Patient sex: M
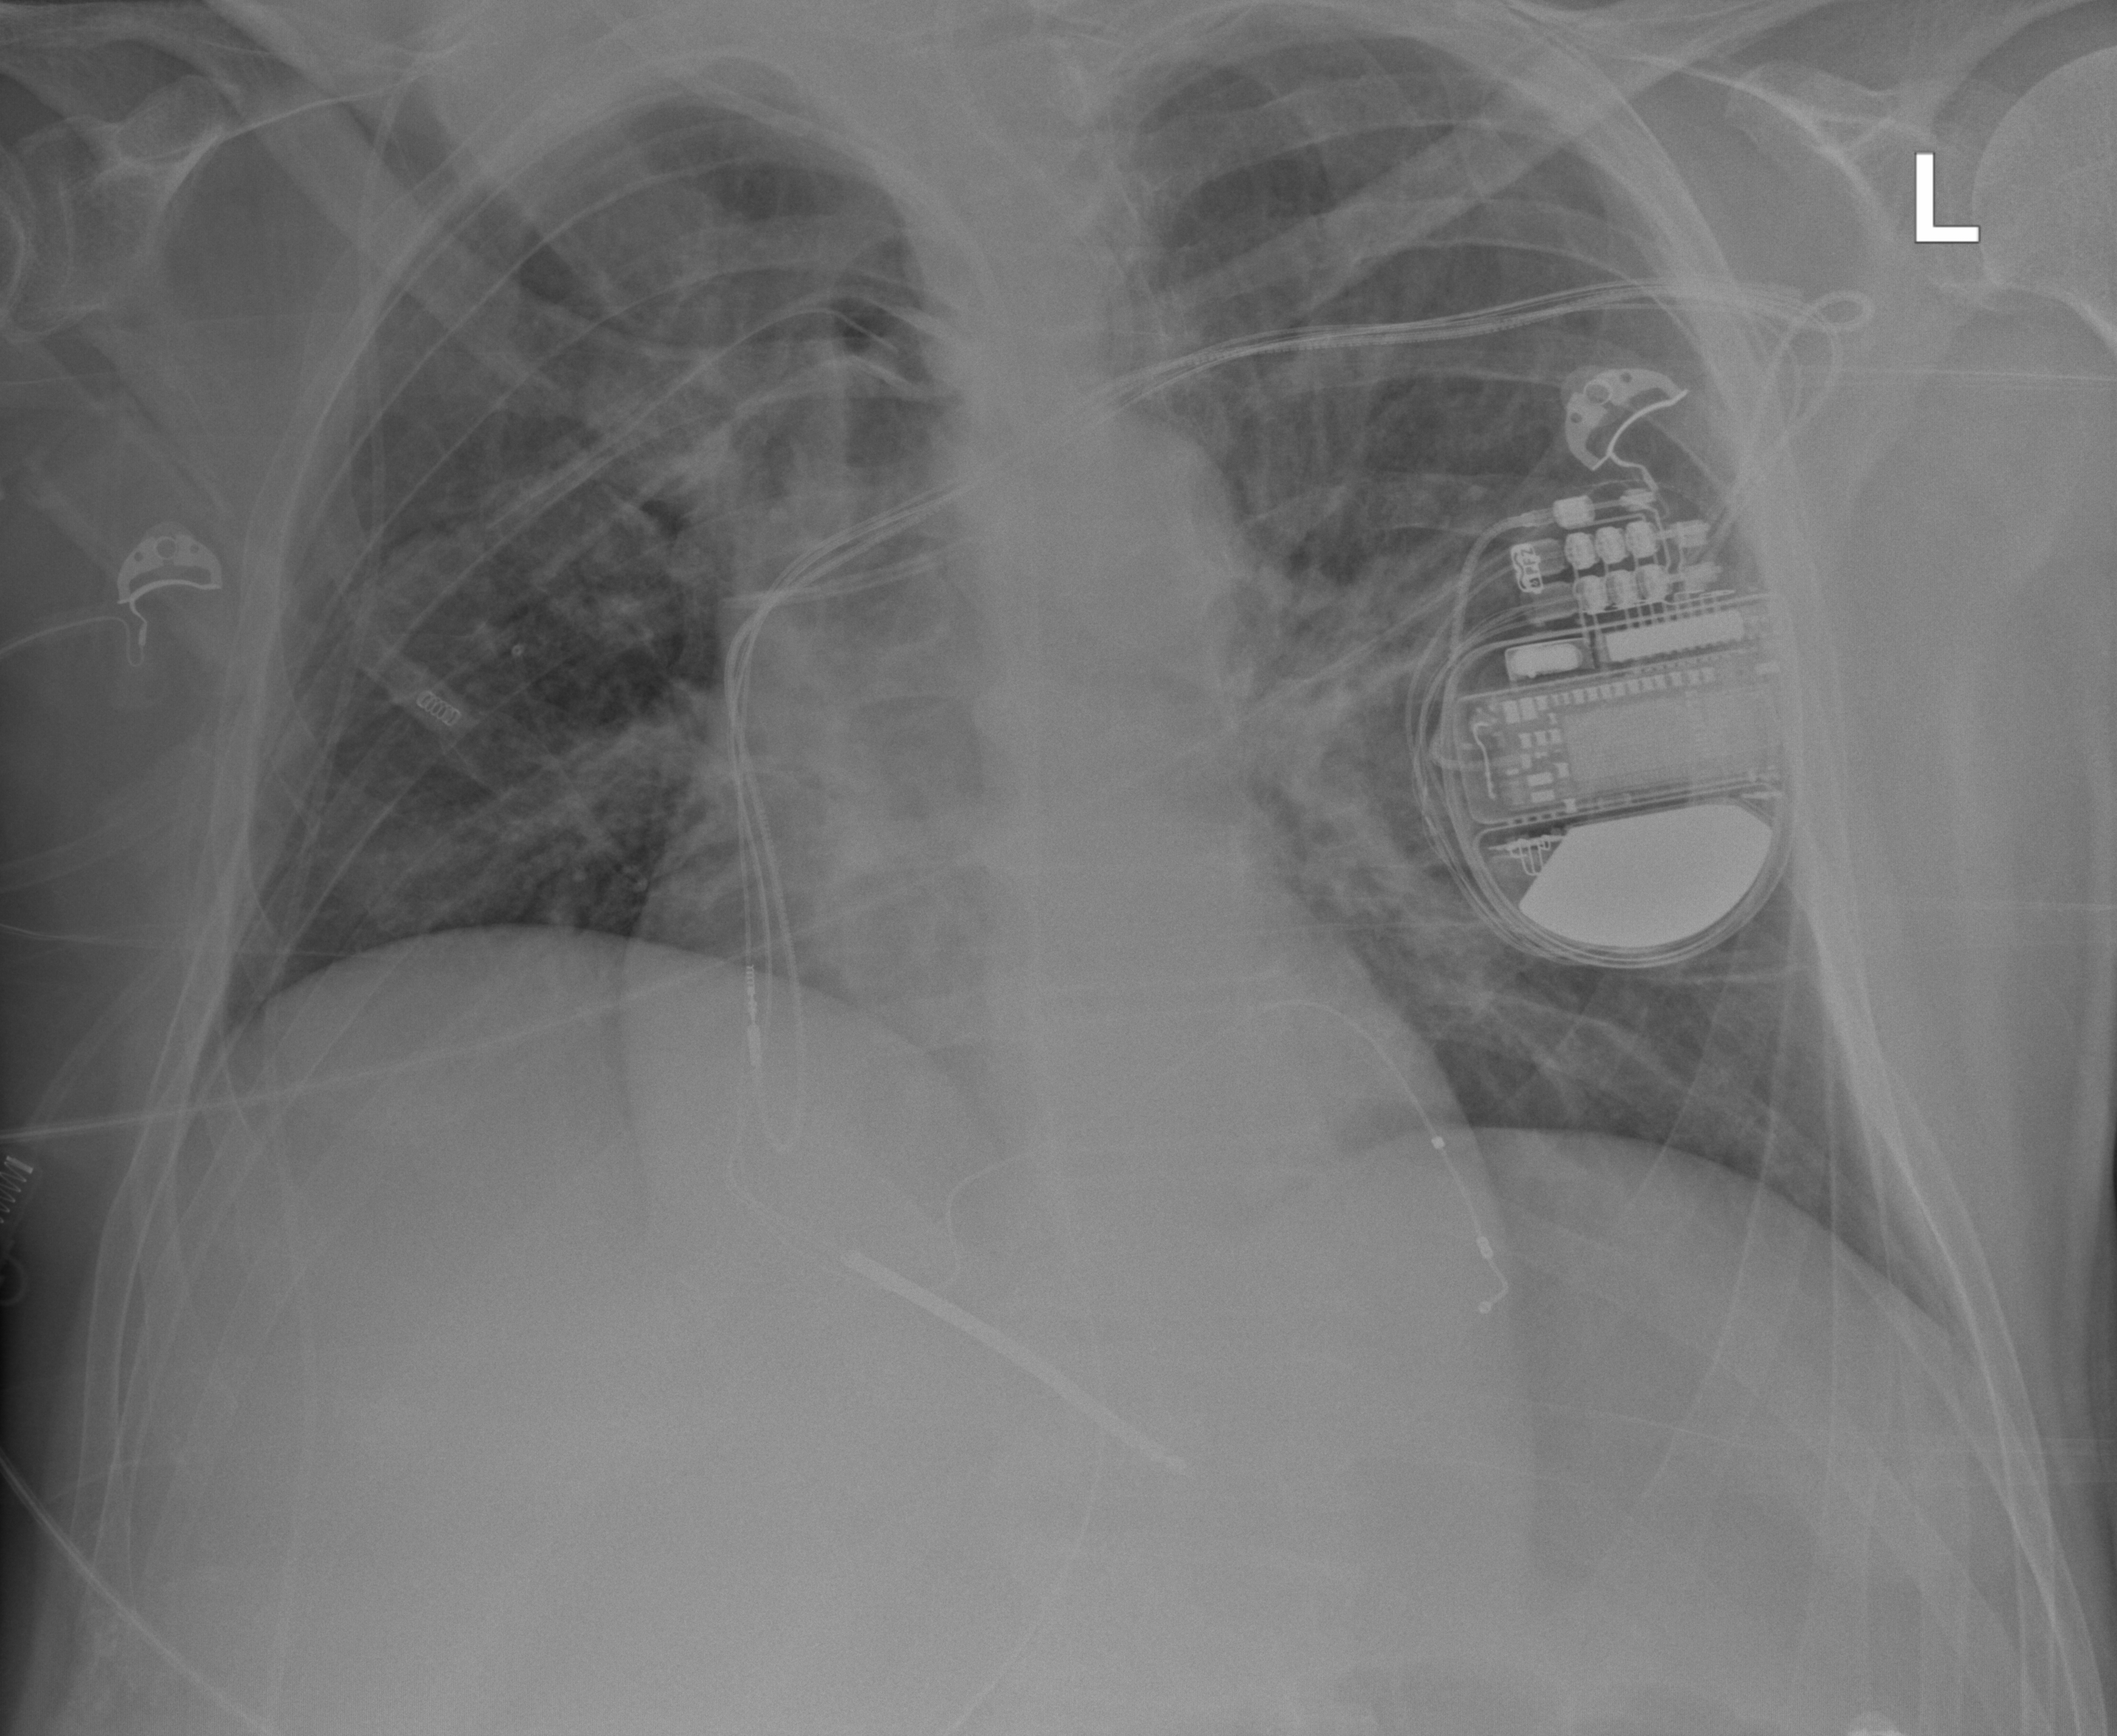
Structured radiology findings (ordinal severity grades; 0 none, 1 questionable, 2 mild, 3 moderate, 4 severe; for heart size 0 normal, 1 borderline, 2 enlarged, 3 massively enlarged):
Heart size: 0
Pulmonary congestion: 2
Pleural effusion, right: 0
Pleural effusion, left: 0
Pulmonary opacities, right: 2
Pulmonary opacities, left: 2
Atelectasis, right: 2
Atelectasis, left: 2